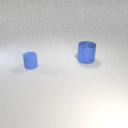
small blue rubber cylinder in front of large blue metal cylinder